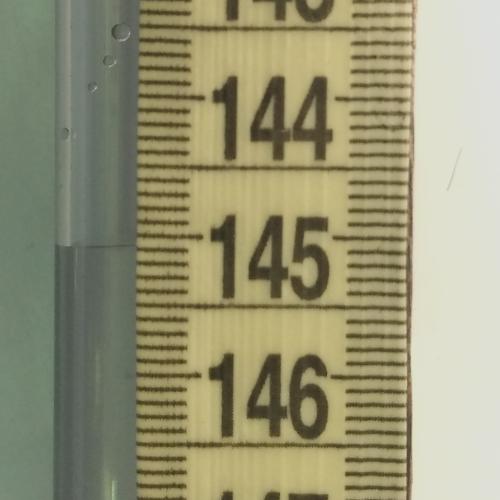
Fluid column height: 145.1 cm